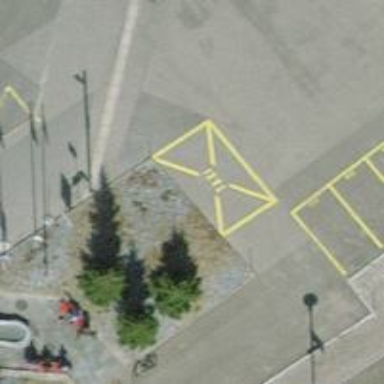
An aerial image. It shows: Taxi stand.